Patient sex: M
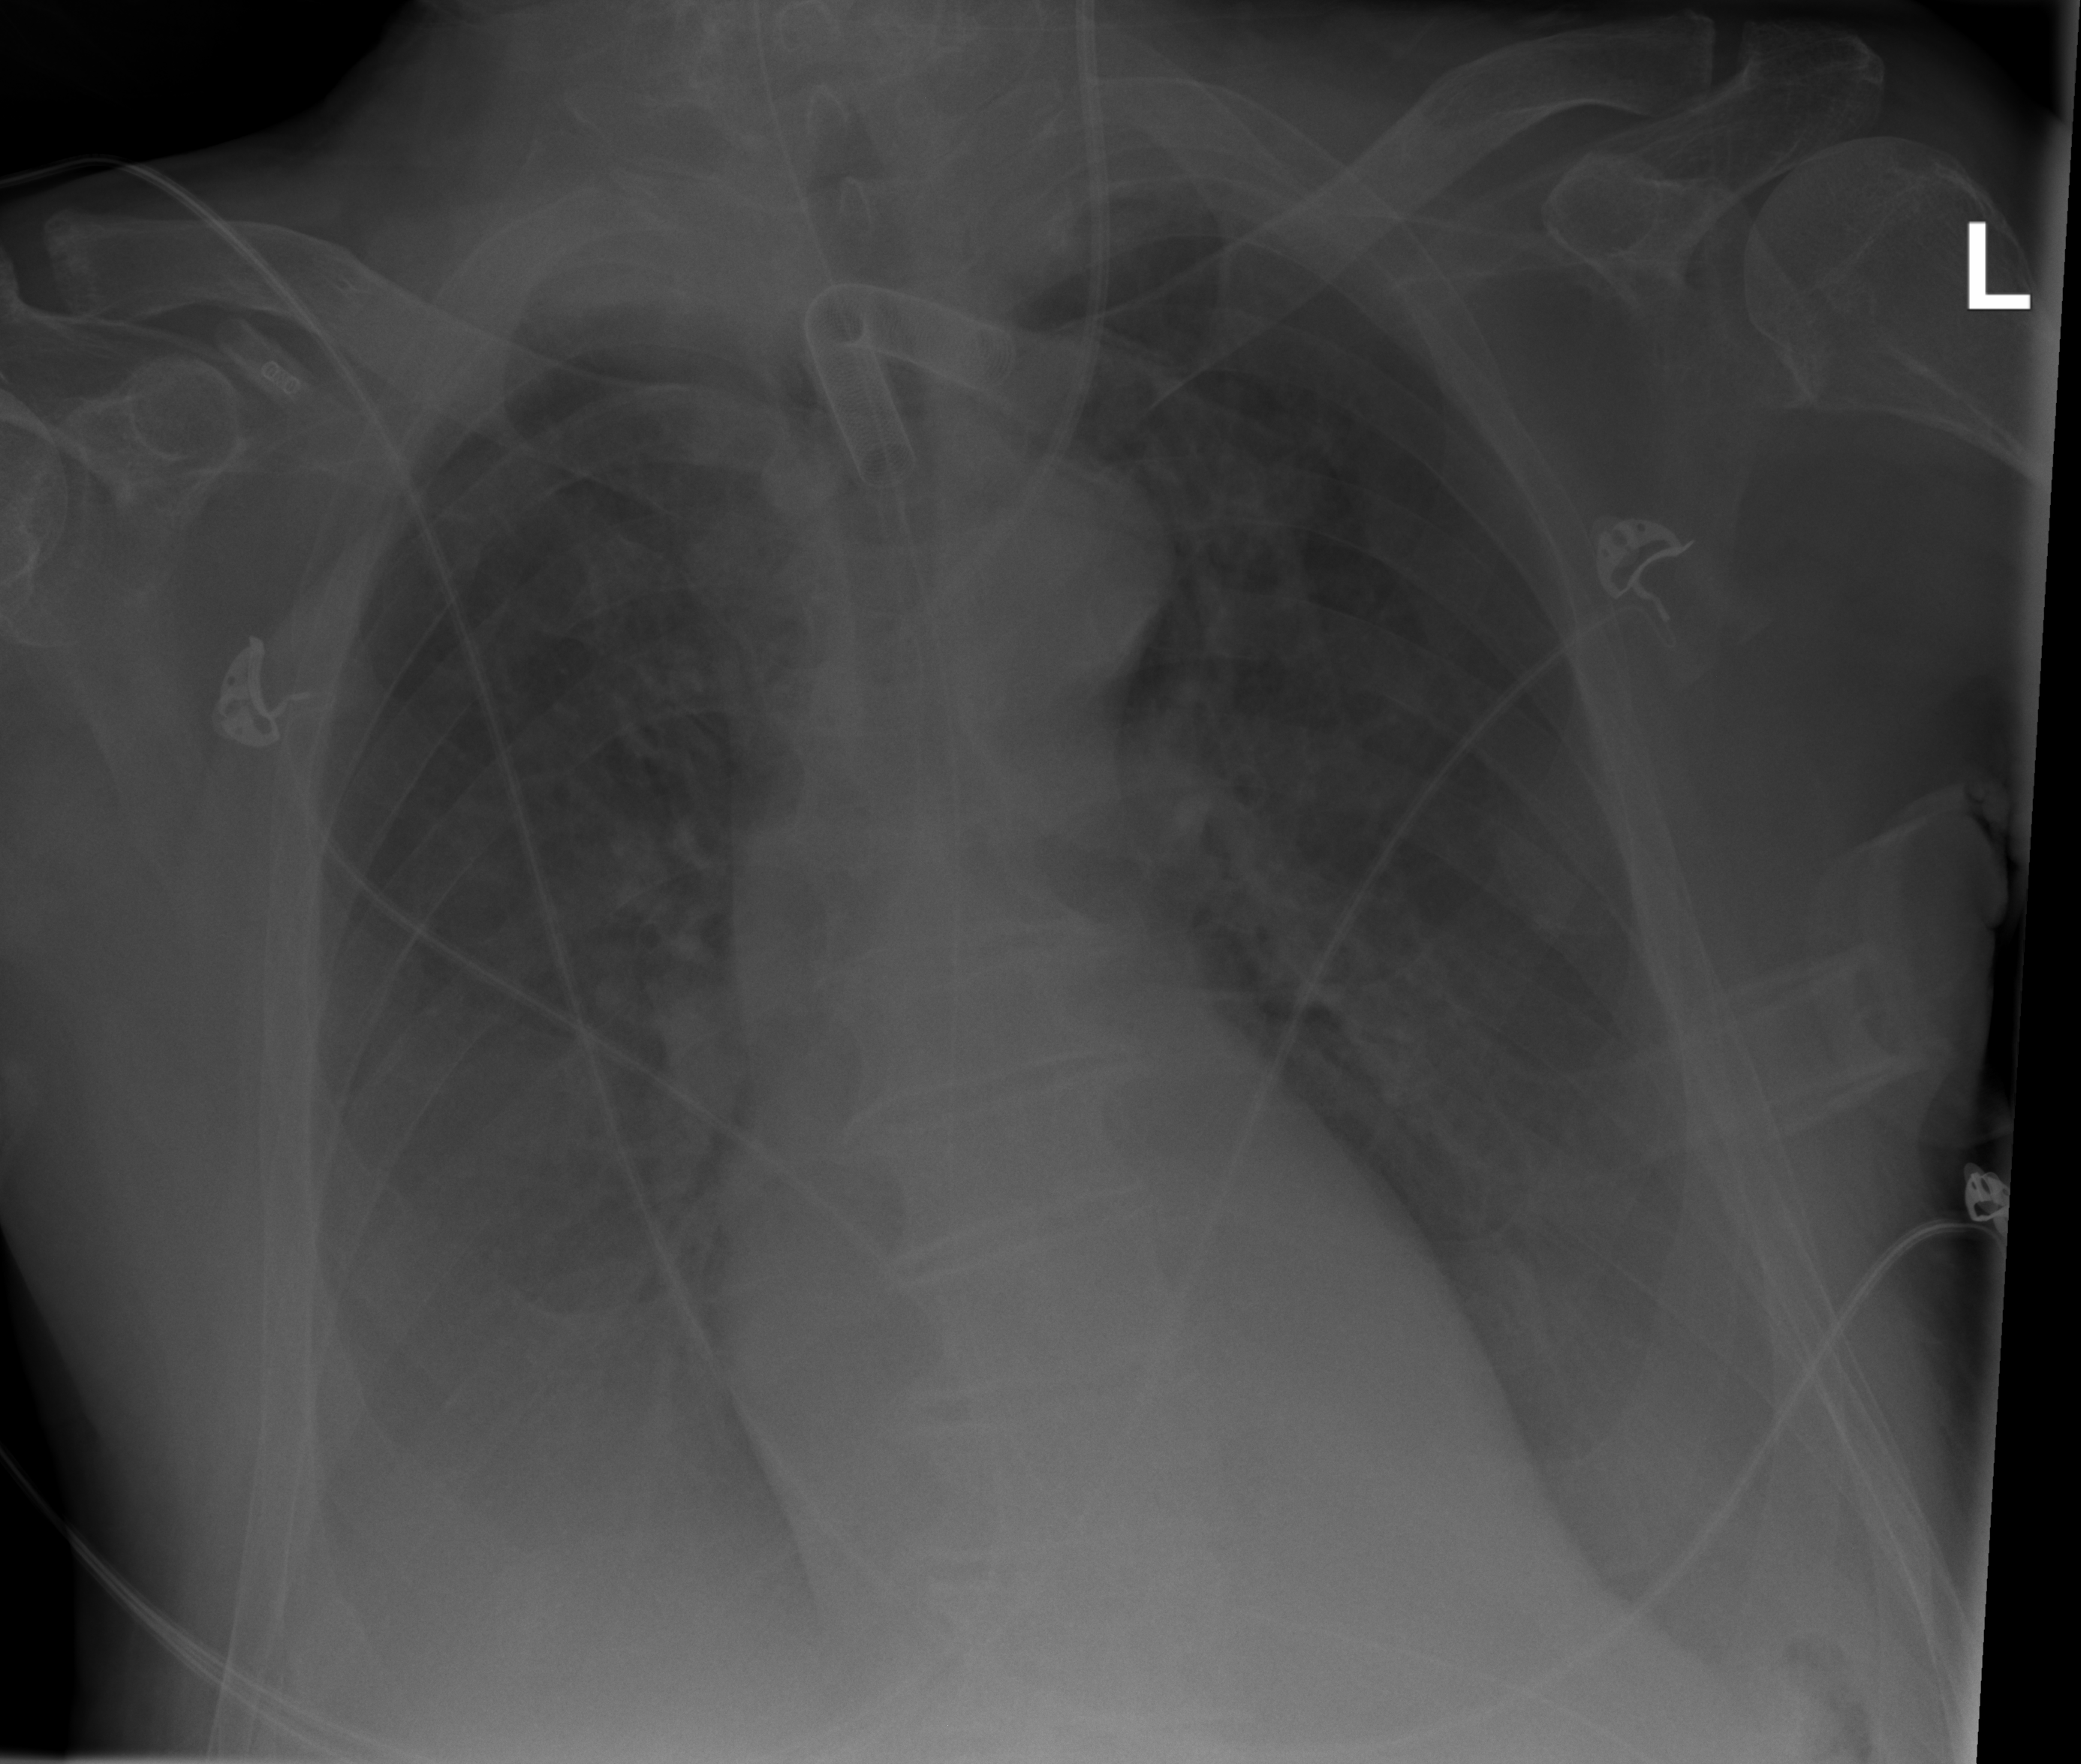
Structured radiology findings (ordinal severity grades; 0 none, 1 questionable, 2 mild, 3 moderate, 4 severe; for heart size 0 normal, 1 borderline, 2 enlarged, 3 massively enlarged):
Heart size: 0
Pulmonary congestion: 1
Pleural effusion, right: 2
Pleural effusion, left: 2
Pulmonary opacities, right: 0
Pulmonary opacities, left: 0
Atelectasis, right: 1
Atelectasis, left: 1